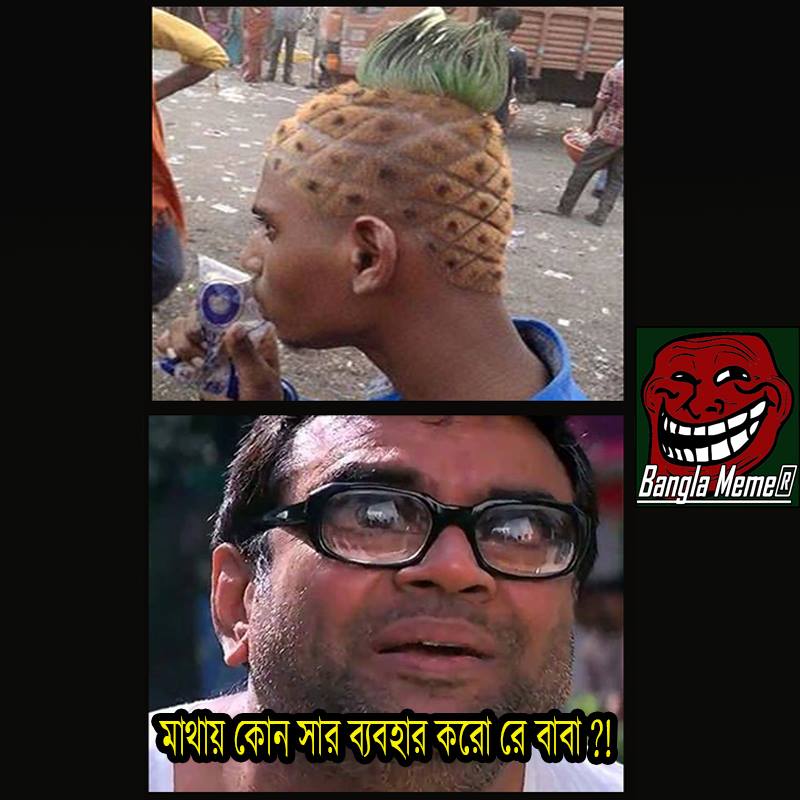
Caption: মাথায় কোন সার ব্যবহার করো রে বাবা ?!
Label: non-hate